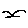
Label: bird